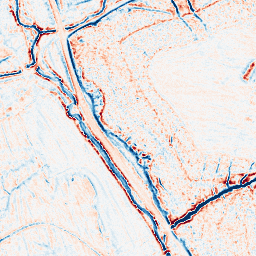
Category: edge_preserving
Decomposition family: bilateral
Decomposition parameters: d: 9
sigma_color: 25
sigma_space: 75
Upsampling method: bicubic
Upsampling parameters: scale: 8
Upsampling scale: 8